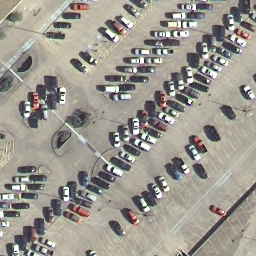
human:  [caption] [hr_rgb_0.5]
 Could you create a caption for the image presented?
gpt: Many cars parked neatly with many empty parking spaces in the parking lot .

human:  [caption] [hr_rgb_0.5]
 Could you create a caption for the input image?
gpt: It is a parking lot with many cars parked neatly and many parking spots are free .

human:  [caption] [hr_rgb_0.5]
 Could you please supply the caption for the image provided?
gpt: Lots of cars parked in lines in the parking lot .

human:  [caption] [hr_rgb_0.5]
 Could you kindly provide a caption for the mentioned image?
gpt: Lots of cars parked neatly in the parking lot .

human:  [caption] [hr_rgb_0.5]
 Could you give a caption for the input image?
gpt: Many cars parked in lines with many free parking spots in the parking lot .